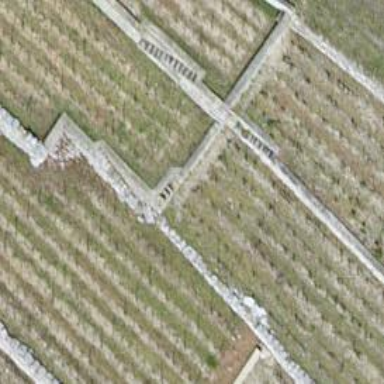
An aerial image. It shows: Retaining wall.